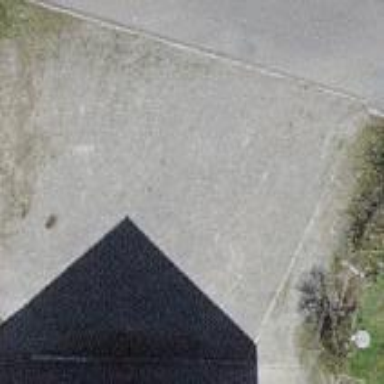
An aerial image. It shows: Parking area with gravel surface.